Question: I need to create a component that looks like this:

And i don't really know how to approach this. I was thinking of creating a custom TextView component(class which extends TextView) but i am not sure what to do from there.
Thanks for your replies, this is my :
'''
<LinearLayout
android:layout_width="@dimen/size_profile_pic"
android:layout_height="@dimen/size_profile_pic"
android:id="@+id/playedCounter"
android:orientation="vertical"
android:background="@drawable/layout_border"
android:layout_gravity="center_vertical"
android:weightSum="4">
<TextView
android:id="@+id/times_played_txt"
android:layout_width="match_parent"
android:layout_height="0dp"
android:layout_weight="2.5"
android:text="18"
android:textStyle="bold"
android:gravity="center"
android:textSize="30sp" />
<View
android:layout_width="match_parent"
android:layout_height="2dp"
android:background="@android:color/black" />
<TextView
android:layout_width="match_parent"
android:layout_height="0dp"
android:layout_weight="1.5"
android:text="Played"
android:gravity="center" />
</LinearLayout>
'''
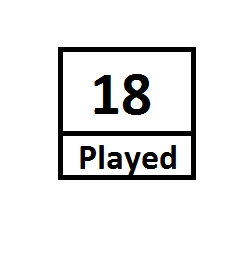
Answer: Try this code :
'''
<?xml version="1.0" encoding="utf-8"?>
<RelativeLayout xmlns:android="http://schemas.android.com/apk/res/android"
android:layout_width="fill_parent"
android:layout_height="fill_parent"
android:background="@android:color/white">
<RelativeLayout
android:layout_width="150dp"
android:layout_height="150dp"
android:layout_alignParentTop="true"
android:layout_centerHorizontal="true"
android:layout_marginTop="162dp"
android:background="@drawable/style"
android:orientation="vertical" >
<TextView
android:id="@+id/textView1"
android:layout_width="fill_parent"
android:layout_height="5dp"
android:layout_centerHorizontal="true"
android:layout_centerVertical="true"
android:background="#000000"
android:textAppearance="?android:attr/textAppearanceMedium" />
<TextView
android:id="@+id/textView2"
android:layout_width="wrap_content"
android:layout_height="wrap_content"
android:layout_alignParentBottom="true"
android:layout_centerHorizontal="true"
android:layout_marginBottom="24dp"
android:text="played"
android:textColor="#000000"
android:textAppearance="?android:attr/textAppearanceMedium" />
<TextView
android:id="@+id/textView3"
android:layout_width="wrap_content"
android:layout_height="wrap_content"
android:layout_above="@+id/textView1"
android:layout_centerHorizontal="true"
android:layout_marginBottom="22dp"
android:text="18"
android:textColor="#000000"
android:textAppearance="?android:attr/textAppearanceMedium" />
</RelativeLayout>
</RelativeLayout>
'''
Create border for layout, make style.xml from drawable :
'''
<?xml version="1.0" encoding="utf-8"?>
<shape xmlns:android="http://schemas.android.com/apk/res/android"
android:shape="rectangle">
<stroke
android:width="5dp"
android:color="@android:color/black" />
</shape>
'''
Output :